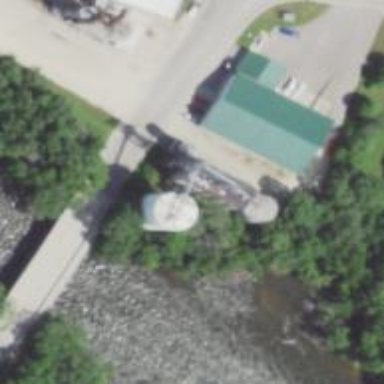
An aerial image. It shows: Silo.